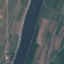
Label: River